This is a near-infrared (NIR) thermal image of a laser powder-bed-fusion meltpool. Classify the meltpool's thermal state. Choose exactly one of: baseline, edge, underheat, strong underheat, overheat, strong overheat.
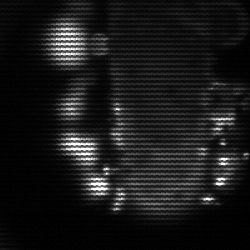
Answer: strong underheat